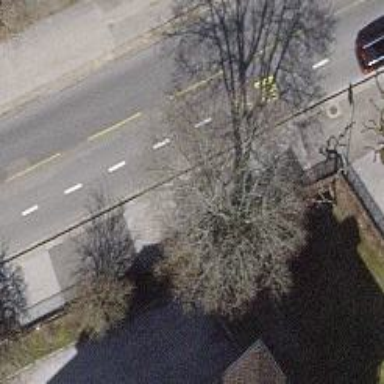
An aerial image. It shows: Street side parking area.